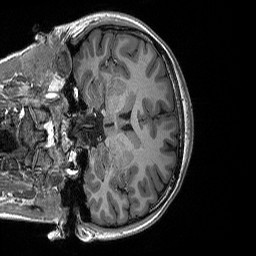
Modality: T1w
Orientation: coronal
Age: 18
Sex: female